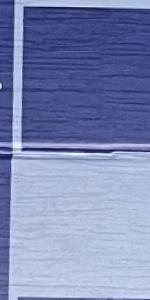
Label: Empty